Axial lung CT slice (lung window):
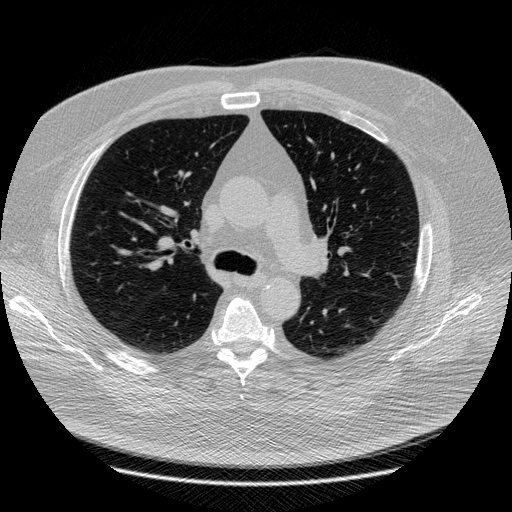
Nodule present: no